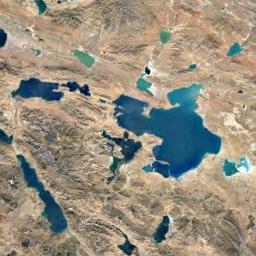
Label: lake